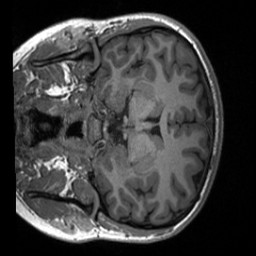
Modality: T1w
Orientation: coronal
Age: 21
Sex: female
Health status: healthy
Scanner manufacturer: siemens
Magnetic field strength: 3 T
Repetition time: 2 s
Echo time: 0.00232 s